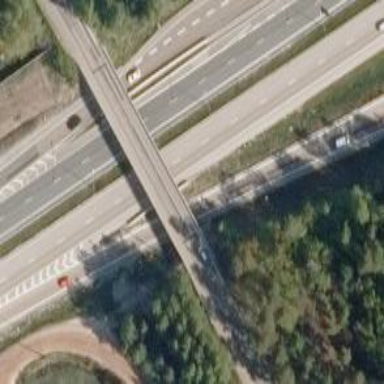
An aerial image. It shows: Asphalt motorway link.